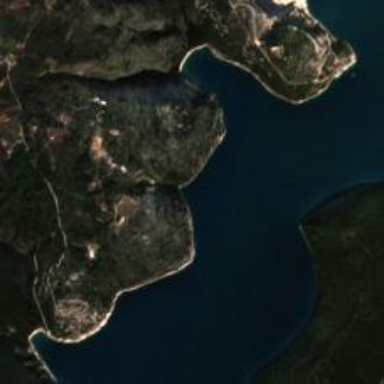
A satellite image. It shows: Beautiful bay with natural surroundings.